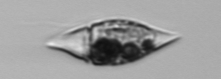
Label: Amphidinium